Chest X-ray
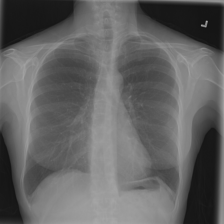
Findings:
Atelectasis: negative
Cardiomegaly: negative
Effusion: negative
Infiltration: negative
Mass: negative
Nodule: negative
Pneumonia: negative
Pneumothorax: negative
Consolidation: negative
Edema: negative
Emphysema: negative
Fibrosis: negative
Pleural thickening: negative
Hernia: negative